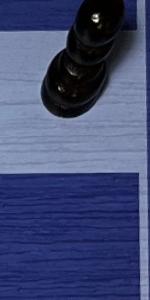
Label: Empty